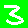
Digit: 3